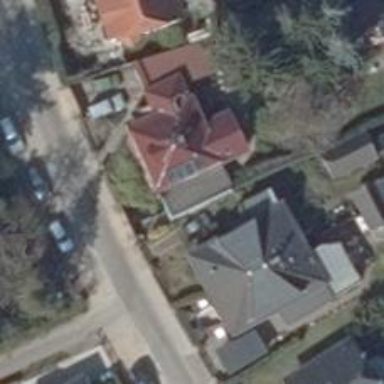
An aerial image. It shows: Detached building with hipped roof shape.